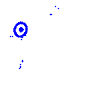
Particle: electron